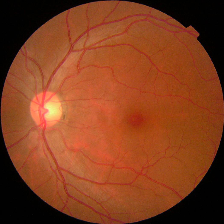
Diabetic retinopathy grade: No DR